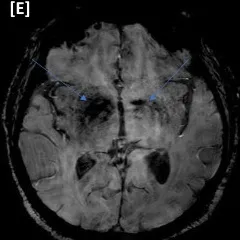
(Case I) [A-E images] Magnetic resonance imaging of the head. No corresponding diffusion restriction on diffusion-weighted imaging b1000/apparent diffusion coefficient (C and D).
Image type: radiology (mri)